Question: I wanted to make a function that returns the derivative of a function at a point for part of my app. Obviously, this is the formal definition of a limit.

But what kind of a function would be able return the derivative of a function at a point in swift? Any ideas for automatic differentiation in swift?
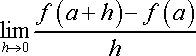
Answer: Here is a simple numerical approach based upon your formula above. You could improve upon this:
'derivativeOf' takes a function 'fn' and an x-coordinate 'x' and returns a numerical approximation of derivative of 'fn' at 'x':
'''
func derivativeOf(fn: (Double)->Double, atX x: Double) -> Double {
let h = <PHONE>
return (fn(x + h) - fn(x))/h
}
func x_squared(x: Double) -> Double {
return x * x
}
// Ideal answer: derivative of x^2 is 2x, so at point 3 the answer is 6
let d1 = derivativeOf(fn: x_squared, atX: 3) // d1 = 6.000000087880153
// Ideal answer: derivative of sin is cos, so at point pi/2 the answer is 0
let d2 = derivativeOf(fn: sin, atX: .pi/2) // d2 = -4.9960036108132044e-08
'''
If you are planning on getting the function from the user, that is the tougher part. You could give them some templates to choose from:
1. Third order polynomial: y = Ax^3 + Bx^2 + Cx + D
2. sin function: y = A * sin(B*x + C)
3. cos function: y = A * cos(B*x + C)
4. nth root: y = x ^ (1/N)
etc. And then you could have them give you A, B, C, D, or N
Let's look at how that would work for a 3rd order polynomial:
'''
// Take coefficients A, B, C, and D and return a function which
// computes f(x) = Ax^3 + Bx^2 + Cx + D
func makeThirdOrderPolynomial(A a: Double, B b: Double, C c: Double, D d: Double) -> ((Double) -> Double) {
return { x in ((a * x + b) * x + c) * x + d }
}
// Get the coefficients from the user
let a = 5.0
let b = 3.0
let c = 1.0
let d = 23.0
// Use the cofficents to make the function
let f4 = makeThirdOrderPolynomial(A: a, B: b, C: c, D: d)
// Compute the derivative of f(x) = 5x^3 + 3x^2 + x + 23 at x = 5
// Ideal answer: derivative is f'(x) = 15x^2 + 6x + 1, f'(5) = 406
let d4 = derivativeOf(fn: f4, atX: 5) // d4 = 406.0000094341376
'''